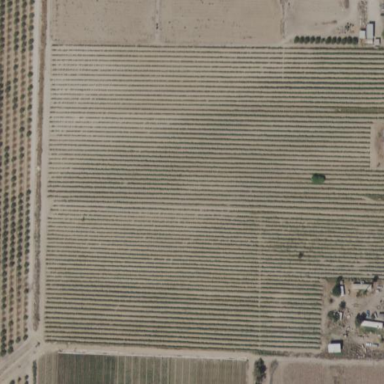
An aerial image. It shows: Vineyard.